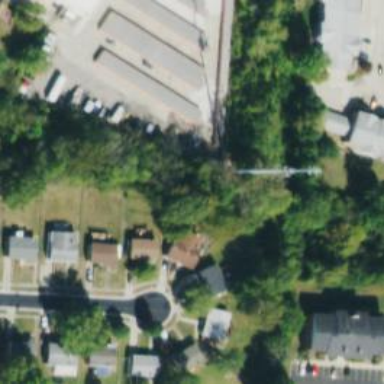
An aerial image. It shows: Mast structure.